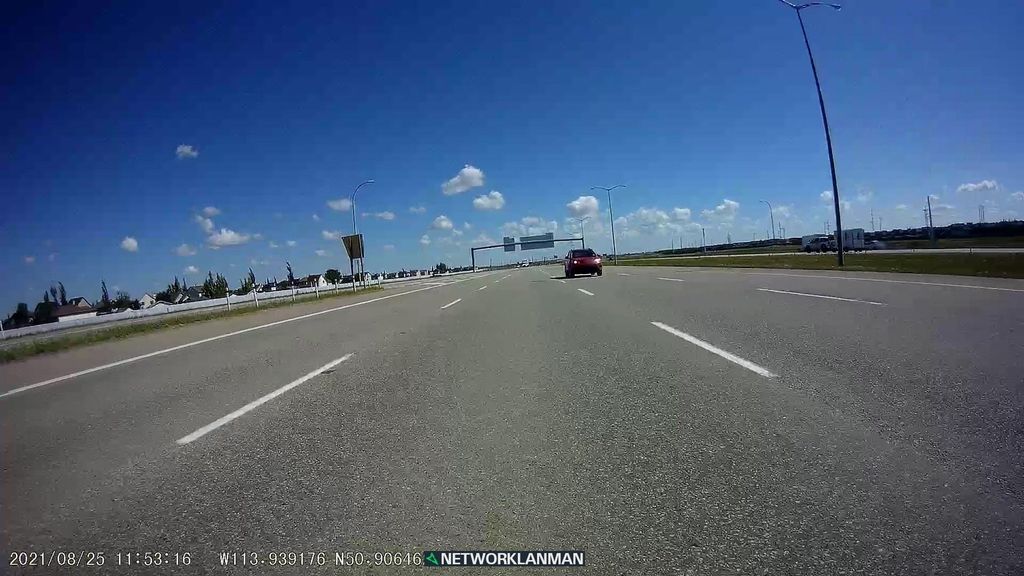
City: calgary